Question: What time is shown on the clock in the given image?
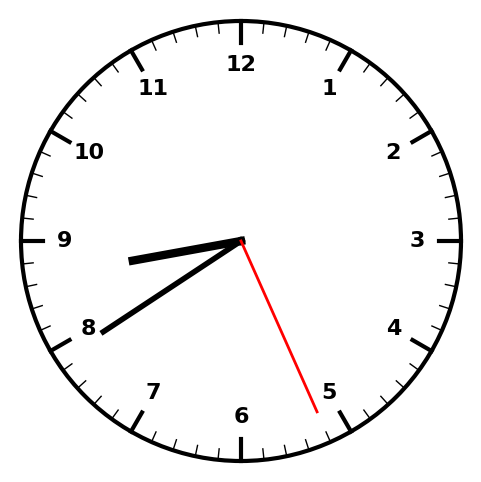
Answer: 08:39:26